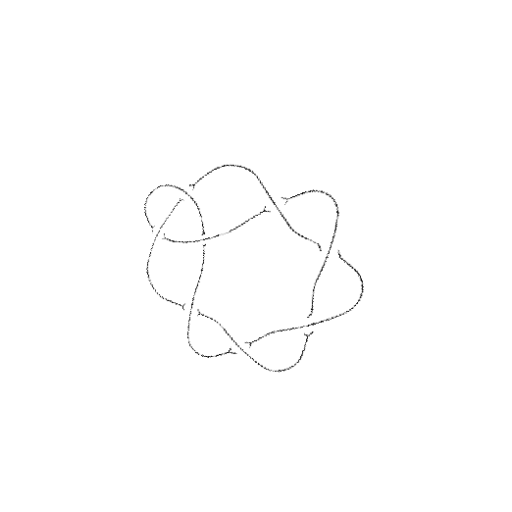
Crossing number: 8